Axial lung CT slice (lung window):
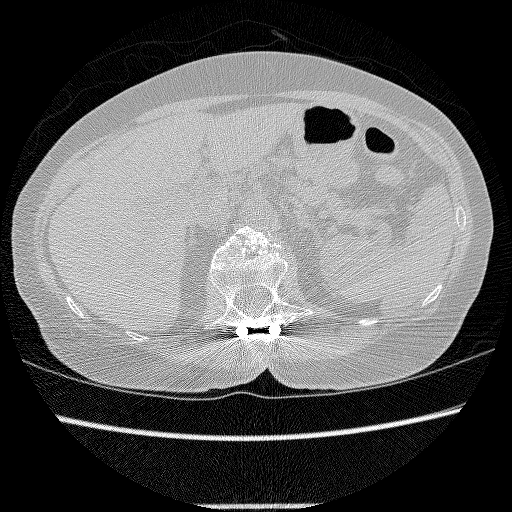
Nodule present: no